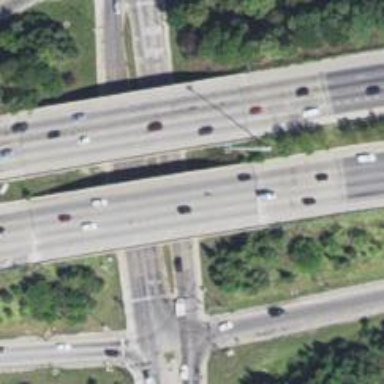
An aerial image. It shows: Bridge over motorway.